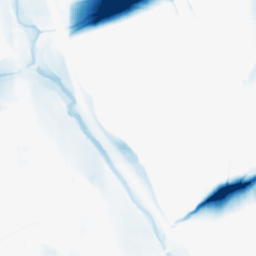
Category: morphological
Decomposition family: morphological_square
Decomposition parameters: operation: closing
size: 50
Upsampling method: sinc_hamming
Upsampling parameters: scale: 2
kernel_size: 4
Upsampling scale: 2